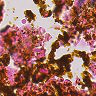
Metastatic tissue present: no